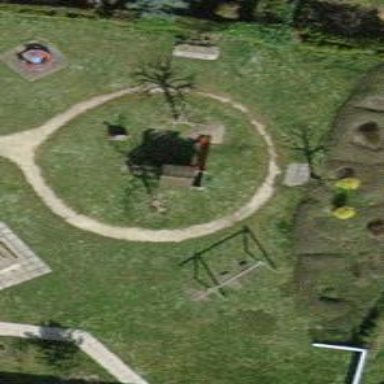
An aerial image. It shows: Playground area for leisure land.